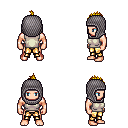
a pixel art fantasy rpg character, male body template, human, light skin, white sleeveless shirt, gold greaves, blonde mohawk hairstyle, chain hood, four views (front, back, left, right), 2x2 character sprite sheet, small pixel art, hard edges, no anti-aliasing